Field crop: maize
Growth stage: 2
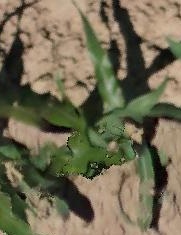
Species: maize